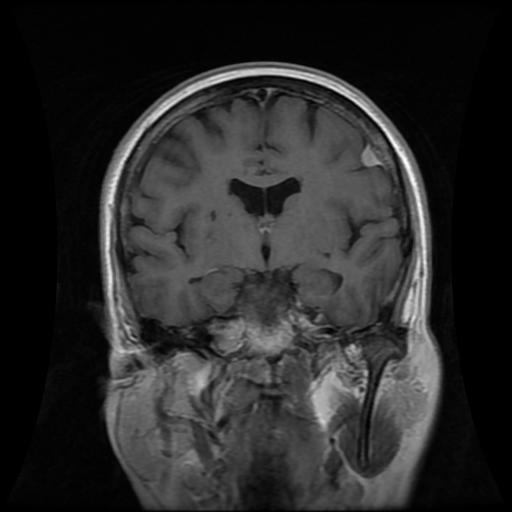
Label: meningioma